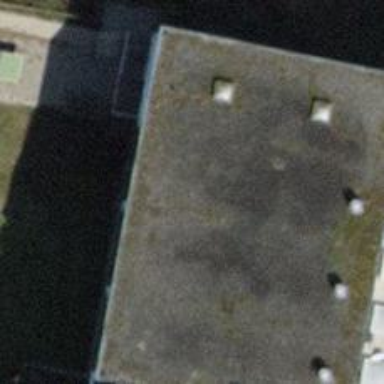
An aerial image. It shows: Kindergarten.